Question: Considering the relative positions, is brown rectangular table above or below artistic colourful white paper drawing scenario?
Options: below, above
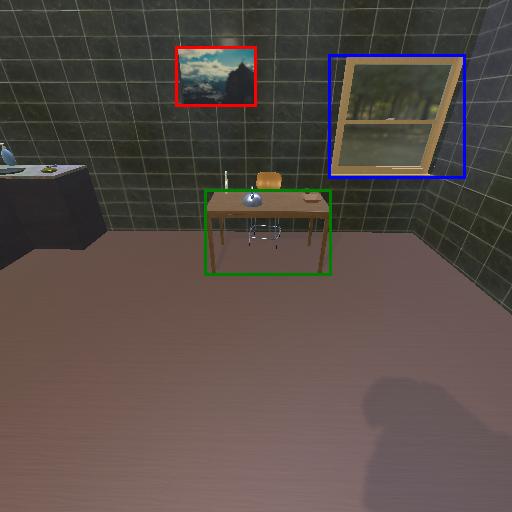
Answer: below